Question: I am new to using pivot/data template. I thought it would be a good match for listing data of naming different buildings. Now, I want each of those buildings, when clicked on, to each go to a map and show the location of the said building with more information. I'm not sure if it's possible to use the same navigation page, same map control with just different information on it. My app is basically clicking on a building name and it will take me to the next page with a map showing the building via geolocation/geocoordinate and information on the building.
Also, I'm not knowledgeable with what classes or properties to use, if the words fill up to the right of the screen (No Wrap) to have it slide across to see the rest of the content repeatedly.
Here's a screenshot of what I mean:

I've basically use the sample because it automatically lists the items for me but I'm stuck as to how to apply each building to perform a different course of action (with different information and geolocation)
The xaml sample is already provided to bind the list items: (The TextBlock Tap Event is applied to all Binding items within the list, which is not what I want, how can it be different?)
'''
<!--Pivot Control-->
<phone:Pivot Title="RIT Locator">
<!--Pivot item one-->
<phone:PivotItem Header="Building List">
<!--Double line list with text wrapping-->
<phone:LongListSelector Margin="0,0,-12,0" ItemsSource="{Binding Items}">
<phone:LongListSelector.ItemTemplate>
<DataTemplate>
<StackPanel Margin="0,0,0,17">
<TextBlock Tap="TextBlock_Tap" Text="{Binding LineOne}" TextWrapping="NoWrap" Style="{StaticResource PhoneTextExtraLargeStyle}"/>
<TextBlock Text="{Binding LineTwo}" TextWrapping="NoWrap" Margin="12,-6,12,0" Style="{StaticResource PhoneTextSubtleStyle}"/>
</StackPanel>
</DataTemplate>
</phone:LongListSelector.ItemTemplate>
</phone:LongListSelector>
</phone:PivotItem>
<!--Pivot item two-->
<phone:PivotItem Header="second">
<!--Double line list no text wrapping-->
<phone:LongListSelector Margin="0,0,-12,0" ItemsSource="{Binding Items}">
<phone:LongListSelector.ItemTemplate>
<DataTemplate>
<StackPanel Margin="0,0,0,17">
<TextBlock Text="{Binding LineOne}" TextWrapping="NoWrap" Margin="12,0,0,0" Style="{StaticResource PhoneTextExtraLargeStyle}"/>
<TextBlock Text="{Binding LineThree}" TextWrapping="NoWrap" Margin="12,-6,0,0" Style="{StaticResource PhoneTextSubtleStyle}"/>
</StackPanel>
</DataTemplate>
</phone:LongListSelector.ItemTemplate>
</phone:LongListSelector>
</phone:PivotItem>
</phone:Pivot>
'''
C# sample code used to list the items:
'''
public void LoadData()
{
// Sample data; replace with real data
this.Items.Add(new ItemViewModel() { LineOne = "Thomas Gosnell Hall", LineTwo = "08 - (GOS)", LineThree = "Science and Mathematics Department" });
this.Items.Add(new ItemViewModel() { LineOne = "Lyndon Baines Johnson Hall", LineTwo = "060 - (LBJ)", LineThree = "National Technical Institute for the Deaf" });
this.Items.Add(new ItemViewModel() { LineOne = "Nathaniel Rochester Hall", LineTwo = "043 - (NRH)", LineThree = "Habitant inceptos interdum lobortis nascetur pharetra placerat pulvinar sagittis senectus sociosqu suscipit torquent" });
this.Items.Add(new ItemViewModel() { LineOne = "Grace Watson Hall", LineTwo = "025 - (GWH)", LineThree = "Ultrices vehicula volutpat maecenas praesent accumsan bibendum dictumst eleifend facilisi faucibus habitant inceptos" });
this.Items.Add(new ItemViewModel() { LineOne = "Schmitt Interfaith Center", LineTwo = "016 (SMT)", LineThree = "Maecenas praesent accumsan bibendum dictumst eleifend facilisi faucibus habitant inceptos interdum lobortis nascetur" });
this.Items.Add(new ItemViewModel() { LineOne = "Student Alumni Union", LineTwo = "004 (SAU)", LineThree = "Pharetra placerat pulvinar sagittis senectus sociosqu suscipit torquent ultrices vehicula volutpat maecenas praesent" });
this.Items.Add(new ItemViewModel() { LineOne = "Monroe Hall", LineTwo = "015 (MON)", LineThree = "Accumsan bibendum dictumst eleifend facilisi faucibus habitant inceptos interdum lobortis nascetur pharetra placerat" });
this.Items.Add(new ItemViewModel() { LineOne = "Wallace Library", LineTwo = "005 (WAL)", LineThree = "Pulvinar sagittis senectus sociosqu suscipit torquent ultrices vehicula volutpat maecenas praesent accumsan bibendum" });
this.Items.Add(new ItemViewModel() { LineOne = "Golisano Hall", LineTwo = "070 (GOL)", LineThree = "Facilisi faucibus habitant inceptos interdum lobortis nascetur pharetra placerat pulvinar sagittis senectus sociosqu" });
this.Items.Add(new ItemViewModel() { LineOne = "Center for Student Innovation", LineTwo = "087 (CSI)", LineThree = "Suscipit torquent ultrices vehicula volutpat maecenas praesent accumsan bibendum dictumst eleifend facilisi faucibus" });
this.Items.Add(new ItemViewModel() { LineOne = "runtime eleven", LineTwo = "Habitant inceptos interdum lobortis", LineThree = "Habitant inceptos interdum lobortis nascetur pharetra placerat pulvinar sagittis senectus sociosqu suscipit torquent" });
this.Items.Add(new ItemViewModel() { LineOne = "runtime twelve", LineTwo = "Nascetur pharetra placerat pulvinar", LineThree = "Ultrices vehicula volutpat maecenas praesent accumsan bibendum dictumst eleifend facilisi faucibus habitant inceptos" });
this.Items.Add(new ItemViewModel() { LineOne = "runtime thirteen", LineTwo = "Maecenas praesent accumsan bibendum", LineThree = "Maecenas praesent accumsan bibendum dictumst eleifend facilisi faucibus habitant inceptos interdum lobortis nascetur" });
this.Items.Add(new ItemViewModel() { LineOne = "runtime fourteen", LineTwo = "Dictumst eleifend facilisi faucibus", LineThree = "Pharetra placerat pulvinar sagittis senectus sociosqu suscipit torquent ultrices vehicula volutpat maecenas praesent" });
this.Items.Add(new ItemViewModel() { LineOne = "runtime fifteen", LineTwo = "Habitant inceptos interdum lobortis", LineThree = "Accumsan bibendum dictumst eleifend facilisi faucibus habitant inceptos interdum lobortis nascetur pharetra placerat" });
this.Items.Add(new ItemViewModel() { LineOne = "runtime sixteen", LineTwo = "Nascetur pharetra placerat pulvinar", LineThree = "Pulvinar sagittis senectus sociosqu suscipit torquent ultrices vehicula volutpat maecenas praesent accumsan bibendum" });
this.IsDataLoaded = true;
}
'''
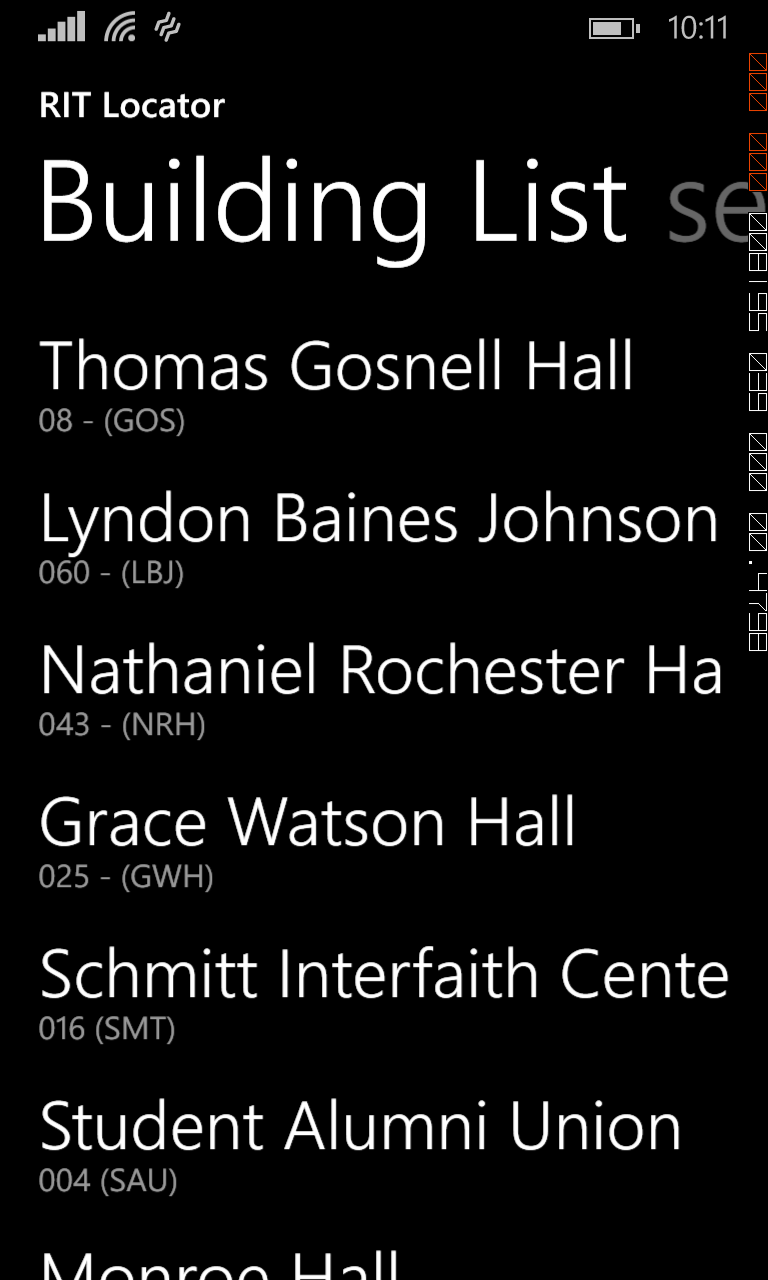
Answer: That's possible. You can get information about tapped item/building from 'sender' argument of the 'TextBlock''s 'Tap' event handler, then perform action accordingly :
'''
private void TextBlock_Tap(object sender, System.Windows.Input.GestureEventArgs e)
{
var building = ((TextBlock)sender).Text;
//perform action based on information about the tapped building
}
'''